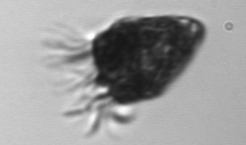
Label: Strombidium_morphotype2